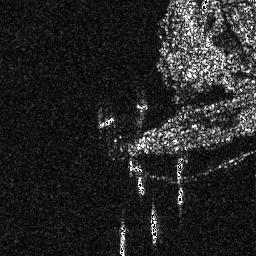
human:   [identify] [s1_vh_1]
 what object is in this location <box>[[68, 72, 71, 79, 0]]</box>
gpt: <ref>1 small ship at the bottom right</ref>